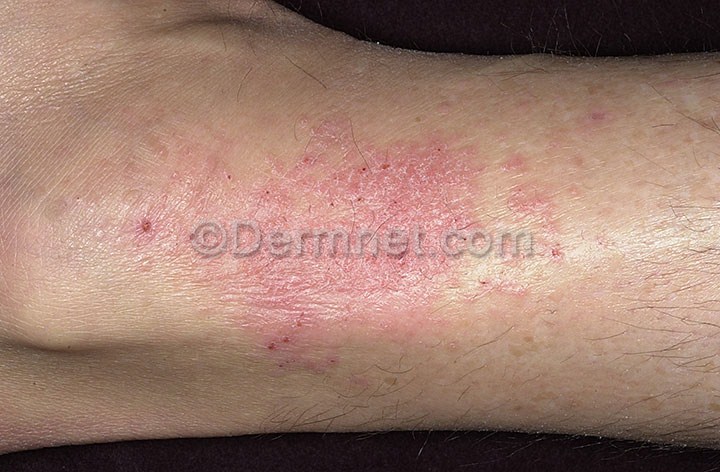
Disease: Eczema Photos